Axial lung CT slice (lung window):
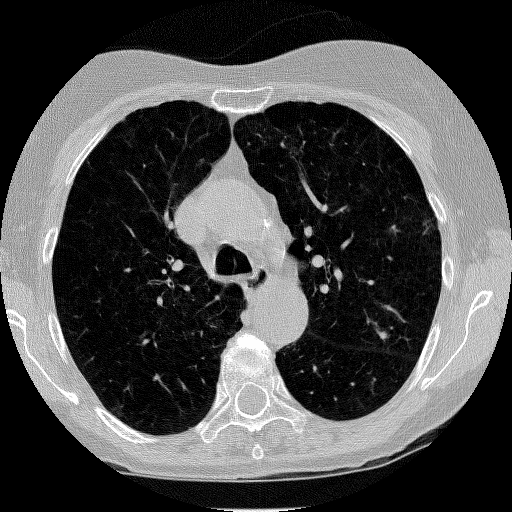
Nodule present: yes
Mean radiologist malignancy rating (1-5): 3